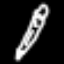
Label: pencil